Question: As part of some research I am writing an extension for the Microsoft Visual Studio Unit Testing Framework with a custom testing type, like described <URL>. I have created a custom attribute, but I want to show some additional information in the Test Explorer about the executed test from my custom attribute.
I was also wondering if there is any way to show information of all unit tests (so from my custom attribute, but also from the default Visual Studio Unit Testing Framework attributes) that were executed in the past. So I can show the information from these tests in graphs etc.
Does anybody know a good solution to achieve this?
What I mean is something like this:

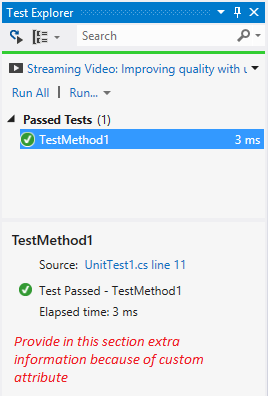
Answer: Console.WriteLine did the job... The user can click on 'output' and sees the output...